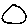
Label: circle